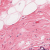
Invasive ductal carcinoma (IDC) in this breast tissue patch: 0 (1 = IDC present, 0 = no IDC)